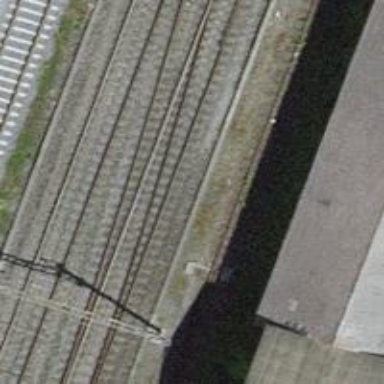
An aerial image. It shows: Railway yard with one track in service.